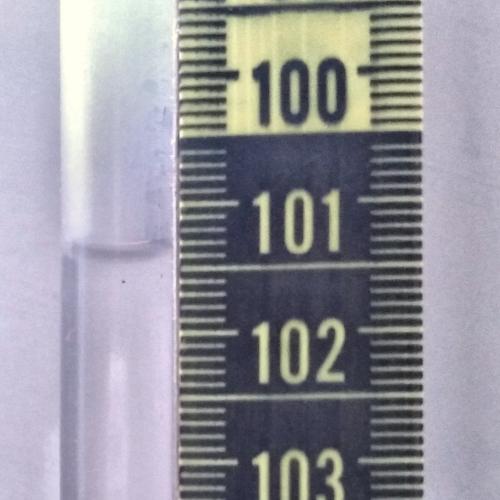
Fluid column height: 101.3 cm